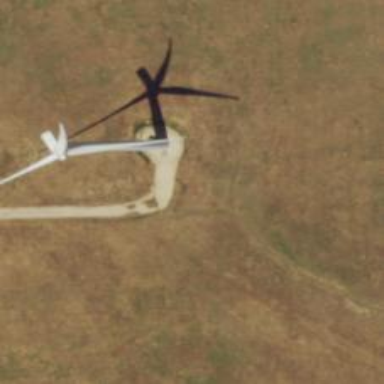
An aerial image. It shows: Wind generator powered by horizontal-axis wind turbine.